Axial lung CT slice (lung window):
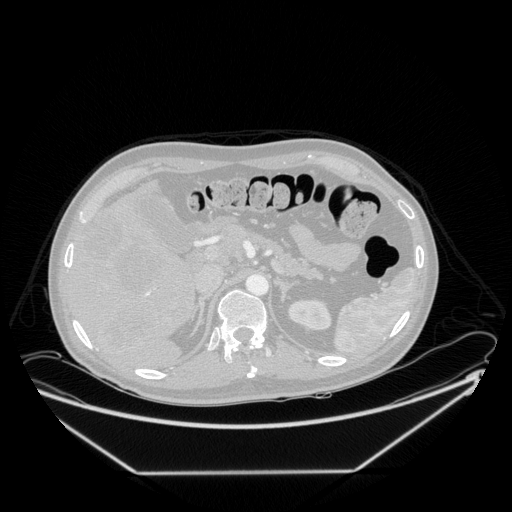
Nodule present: no